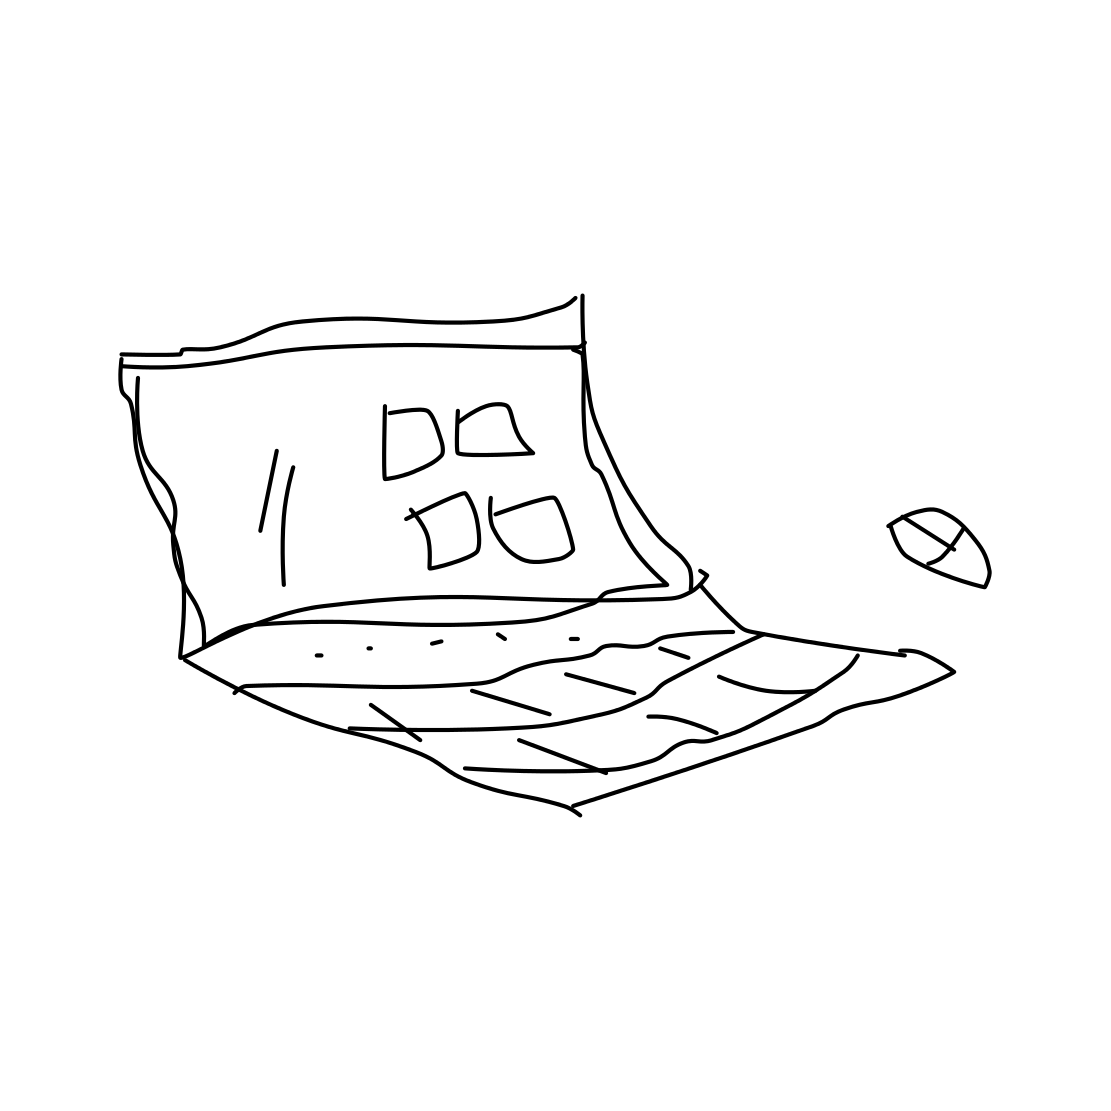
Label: laptop